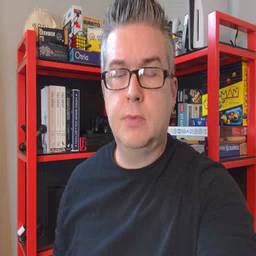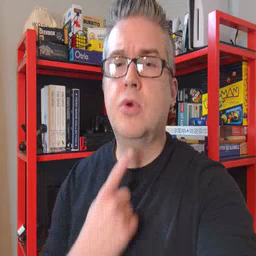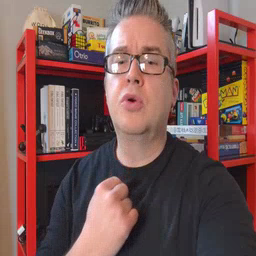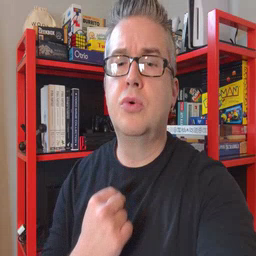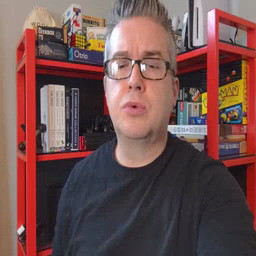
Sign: thirsty